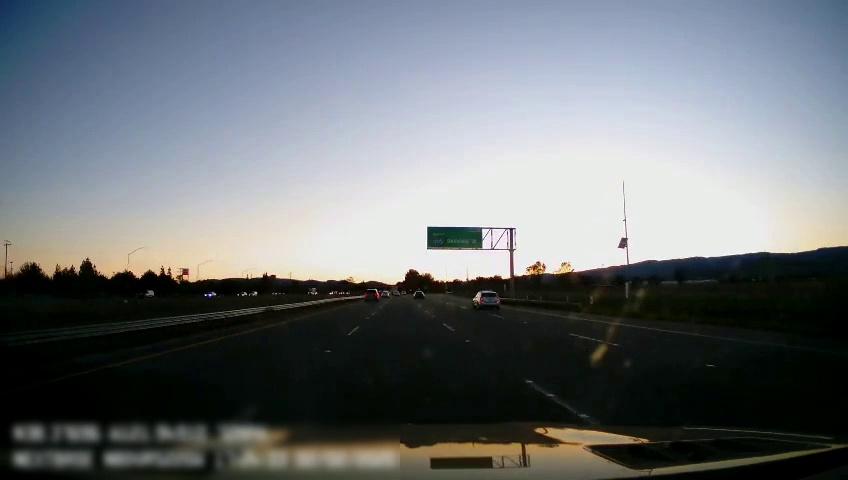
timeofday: Dusk/Dawn/Twilight
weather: Cloudy
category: Drivable Space
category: Vehicles | SUV
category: Vehicles | Car
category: Vehicles | Car
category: Vehicles | SUV
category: Vehicles | SUV
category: Vehicles | Car
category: Vehicles | SUV
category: Lanes | Alternate Lane
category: Lanes | Current Lane
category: Lanes | Current Lane
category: Lanes | Alternate Lane
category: Lanes | Alternate Lane
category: Traffic | Signs